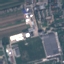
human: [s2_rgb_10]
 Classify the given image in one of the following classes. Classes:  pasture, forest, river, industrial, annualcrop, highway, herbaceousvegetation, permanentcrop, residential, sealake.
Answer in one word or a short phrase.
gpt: Industrial